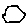
Label: hexagon